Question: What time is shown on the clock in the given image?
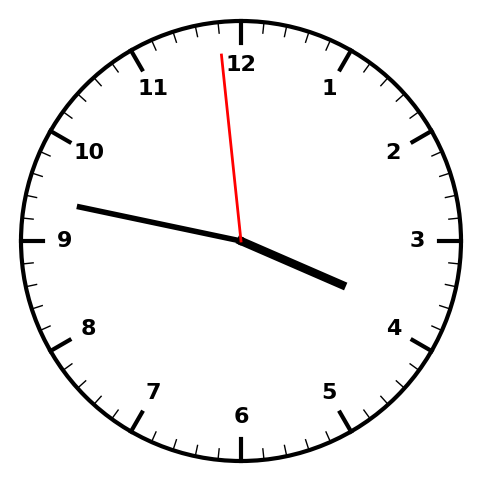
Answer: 03:46:59